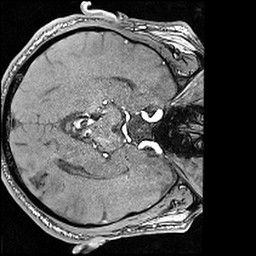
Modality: angio
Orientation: axial
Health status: ill
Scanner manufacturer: siemens
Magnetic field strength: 3 T
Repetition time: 0.023 s
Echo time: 0.00418 s